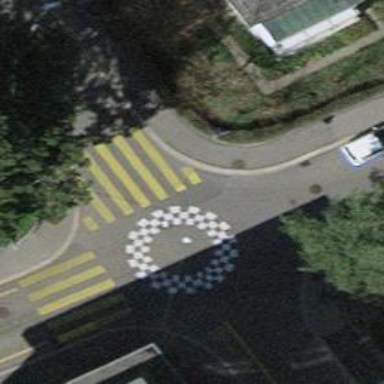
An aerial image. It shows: Rosette traffic calming feature.